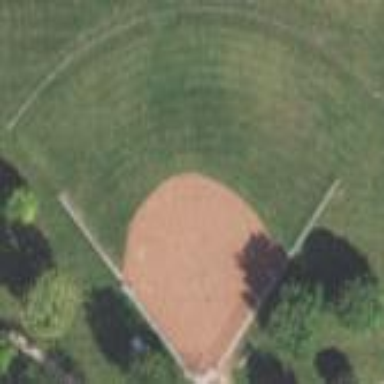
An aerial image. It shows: Baseball pitch for leisure and sports activities.